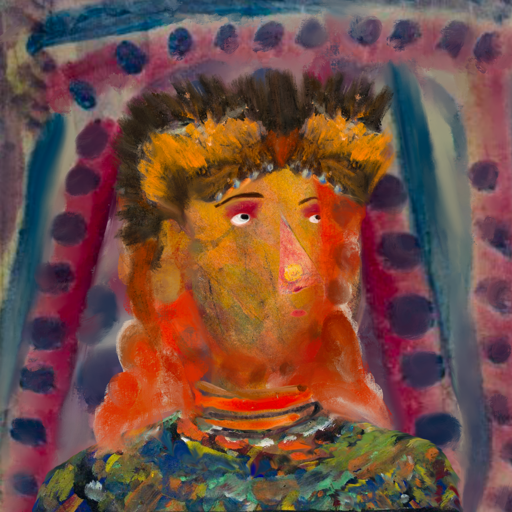
Background: HillGirl, Head And Neck Side: Gypsy_Mother, Face Side: Irani, Bust: An_Impression, Hair Side: Rupkatha, Head Accessory: Gypsy_Queen, Second Necklace: Blank, Necklace: Experience, Baby: Blank